Question: Count the number of objects in the diagram.
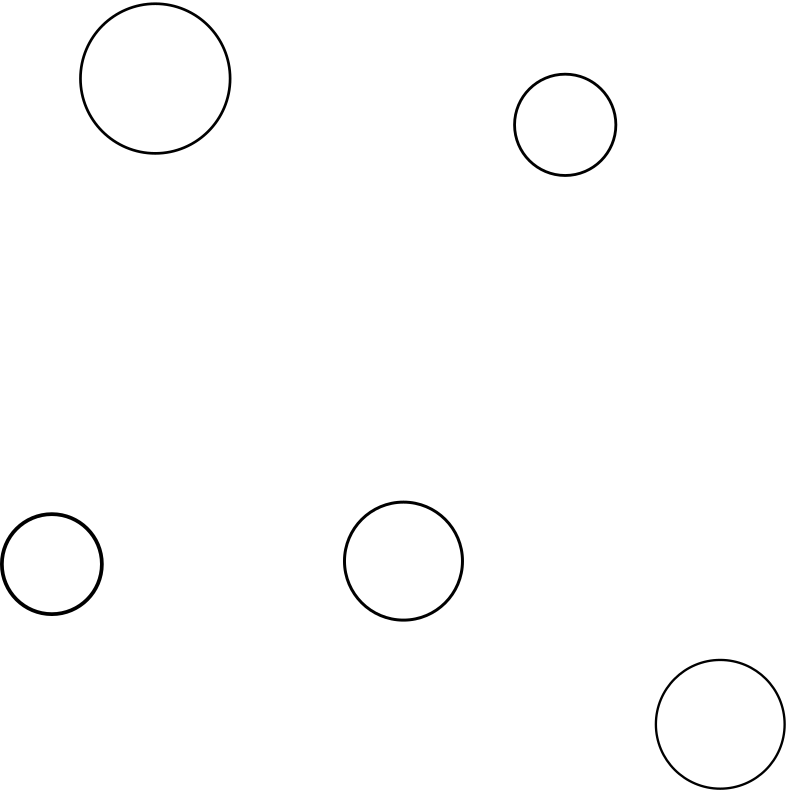
Answer: 5